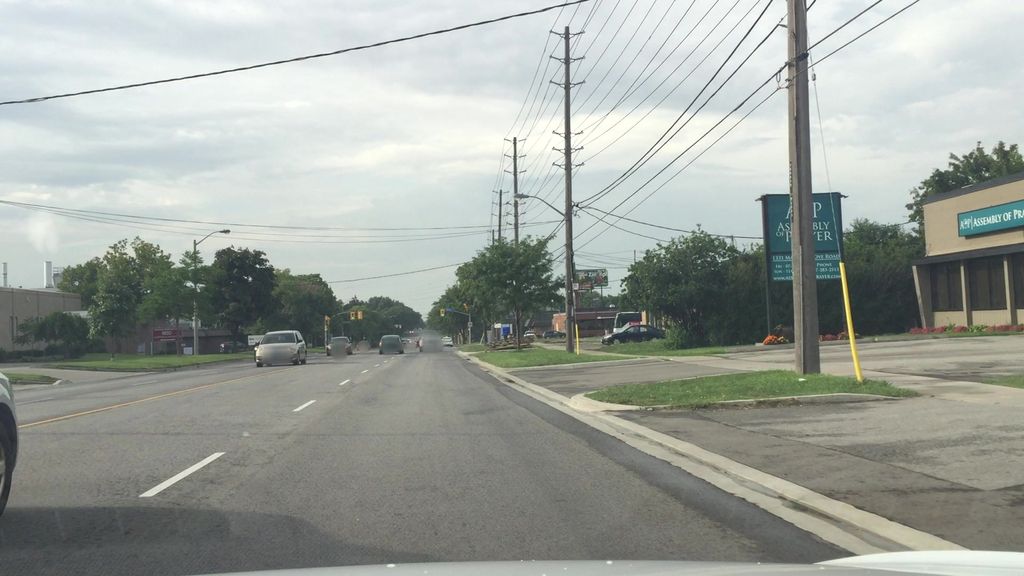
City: toronto